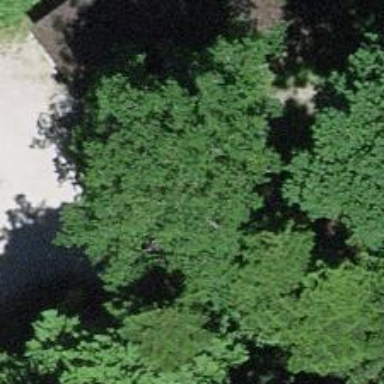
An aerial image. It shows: Picnic shelter providing place for individuals to seek refuge.